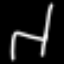
Label: chair